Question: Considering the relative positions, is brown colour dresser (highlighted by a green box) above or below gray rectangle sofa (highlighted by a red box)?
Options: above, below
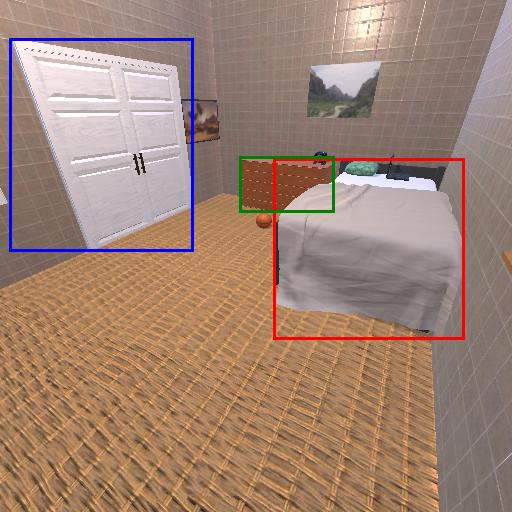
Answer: above